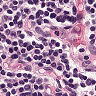
Metastatic tissue present: no